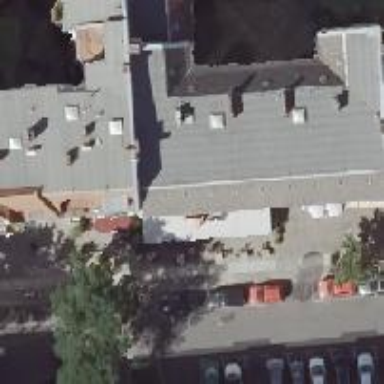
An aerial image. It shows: Café.